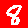
Digit: 8